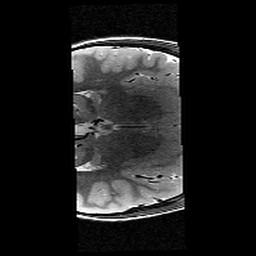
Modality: T2w
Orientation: axial
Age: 12
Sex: male
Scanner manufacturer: siemens
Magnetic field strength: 3 T
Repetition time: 8.46 s
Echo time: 0.067 s